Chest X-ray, PA view. Patient: 26 years old, sex F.
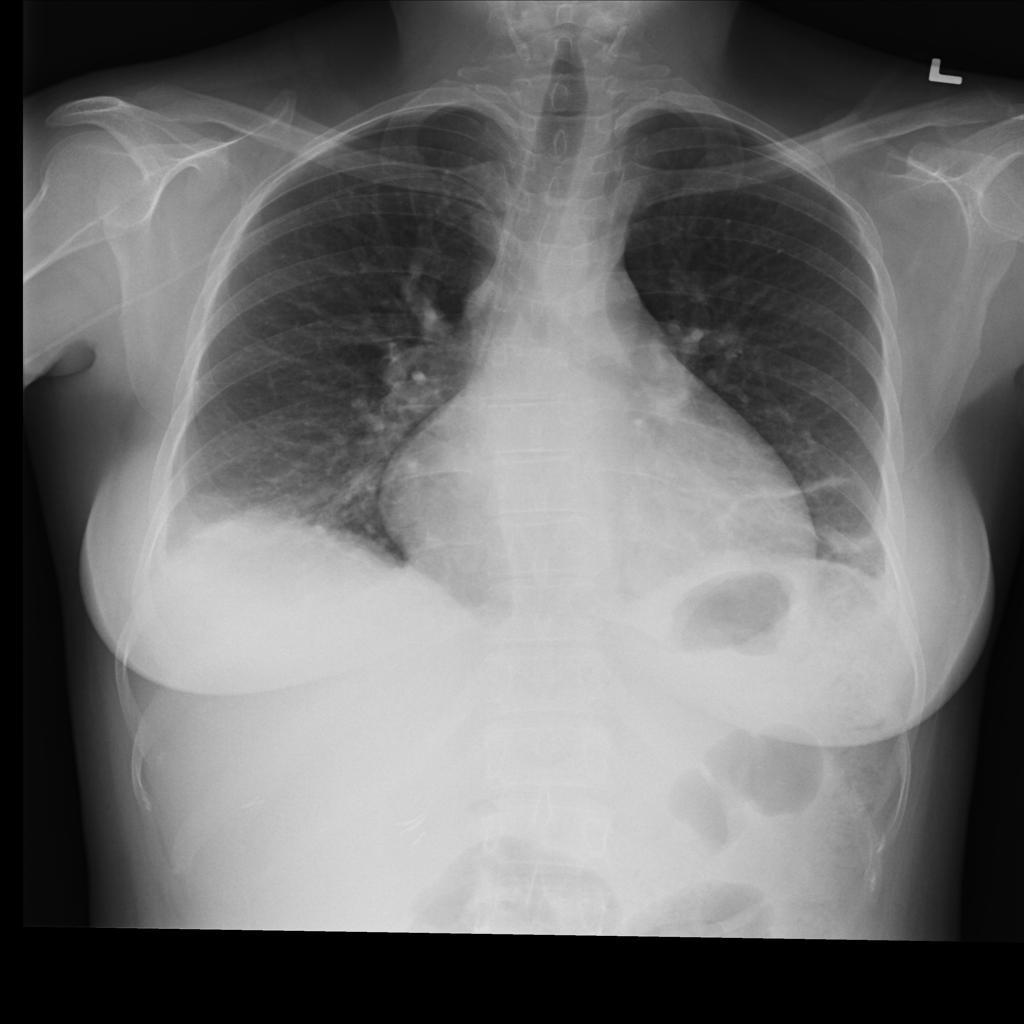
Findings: Infiltration